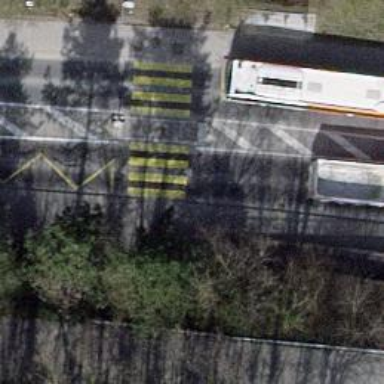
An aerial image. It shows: Uncontrolled crossing with pedestrian island.